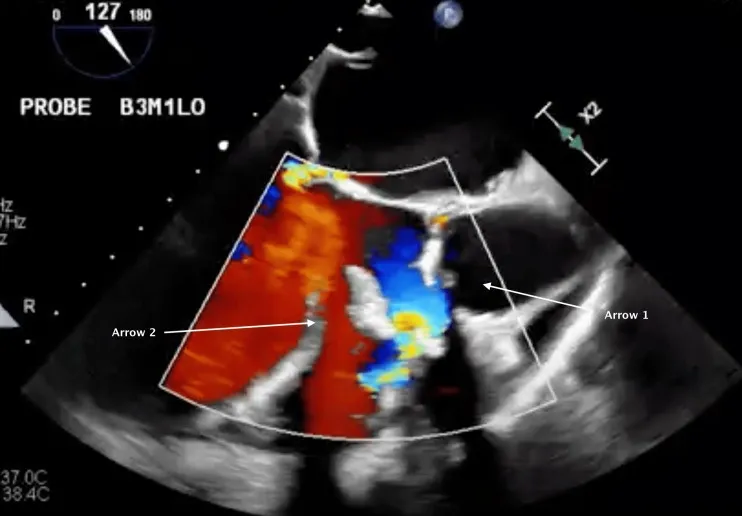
Arrow 1 highlights the aorta positioned atop the ventricular septal defect, as indicated by Arrow 2, showcasing the overriding aorta in tetralogy of Fallot (TOF).
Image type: radiology (ultrasound)